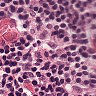
Metastatic tissue present: no